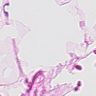
Metastatic tissue present: no